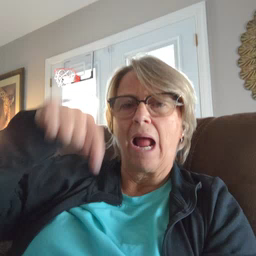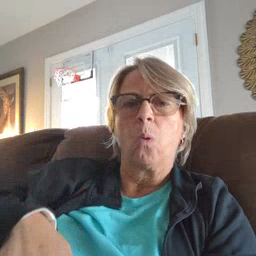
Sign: down